Interaction volume radius: 5 \u00c5
Interaction volume height: 25 \u00c5
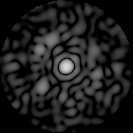
Disorder parameter: 0.7684